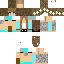
A female human skin with medium skin, wearing brown long hair dressed in a blue tshirt and brown pants, featuring a closed mouth.